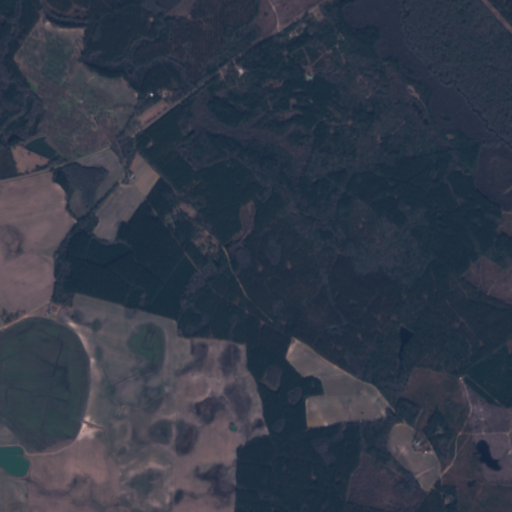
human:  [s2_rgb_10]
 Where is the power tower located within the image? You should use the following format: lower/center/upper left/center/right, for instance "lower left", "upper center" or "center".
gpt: The power tower is located in the upper right of the image.
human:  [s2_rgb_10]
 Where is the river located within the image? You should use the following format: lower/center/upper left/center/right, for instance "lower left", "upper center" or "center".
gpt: The river is located in the right of the image.
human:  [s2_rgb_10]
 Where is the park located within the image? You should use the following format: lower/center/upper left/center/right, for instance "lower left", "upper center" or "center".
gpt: There is no park in the image.